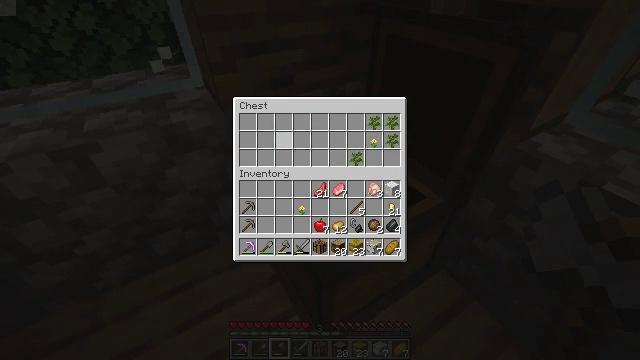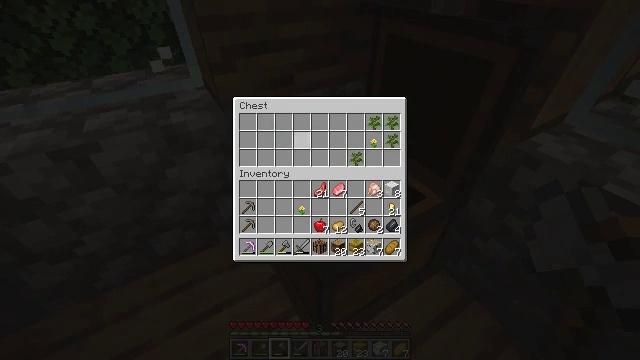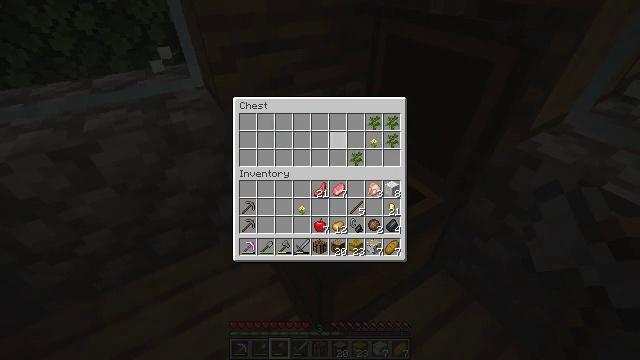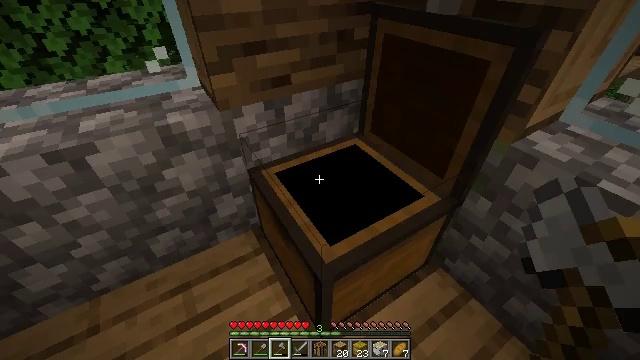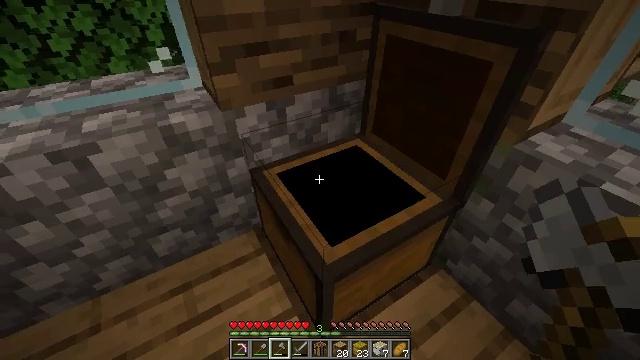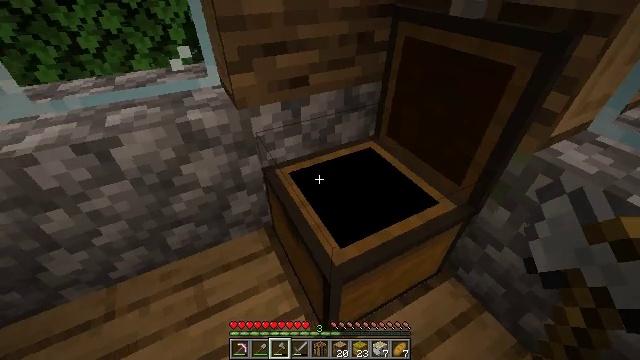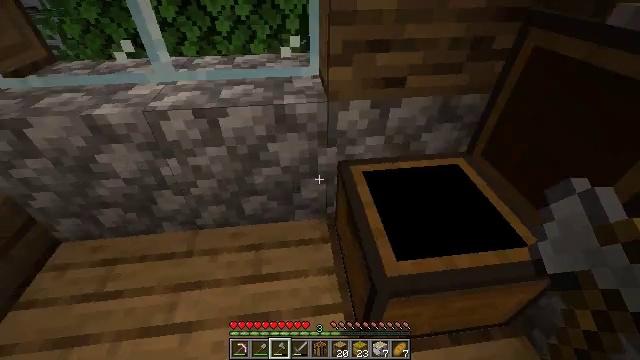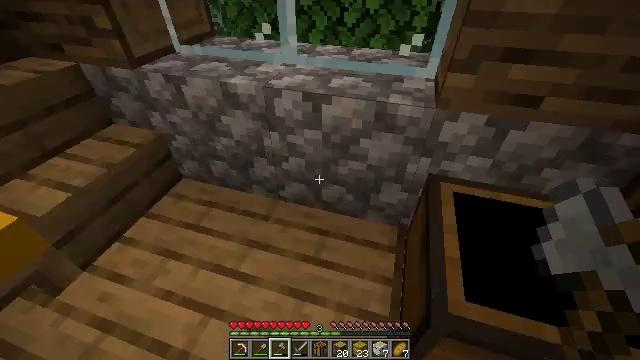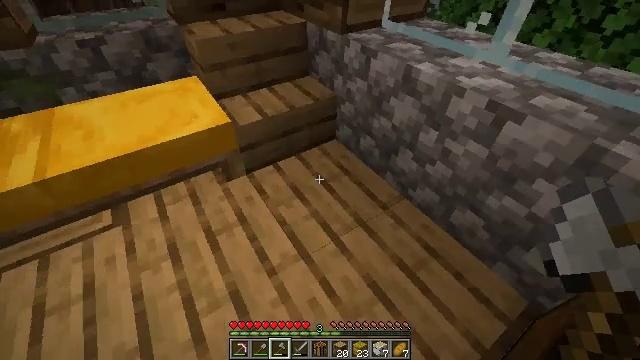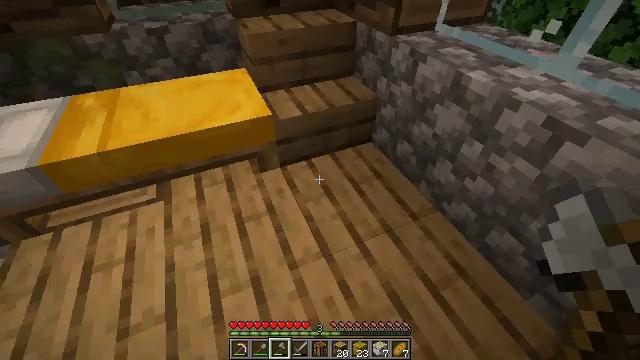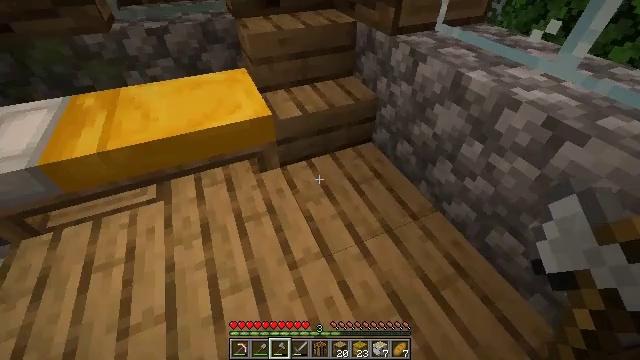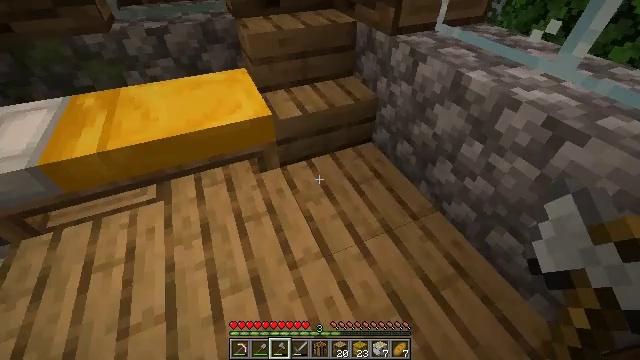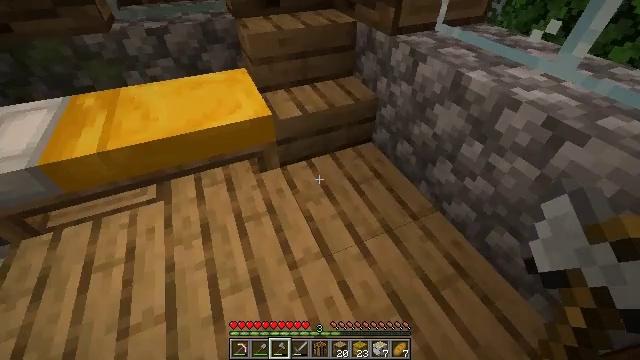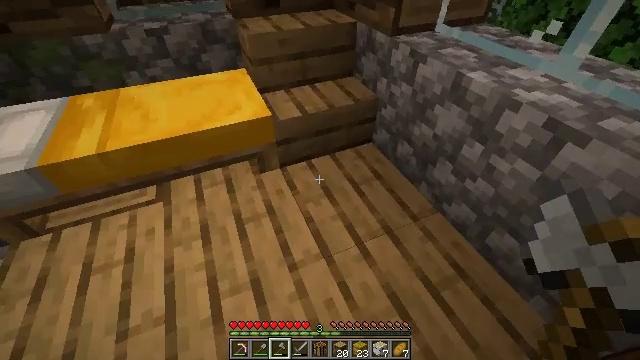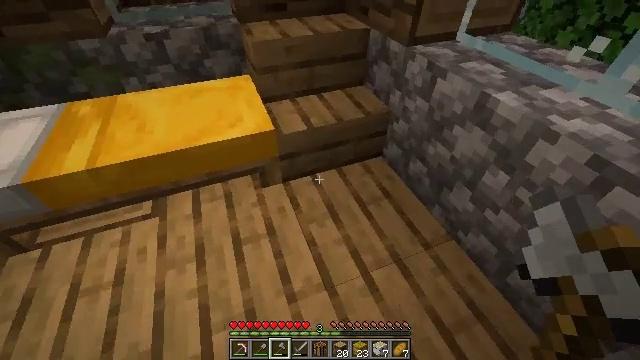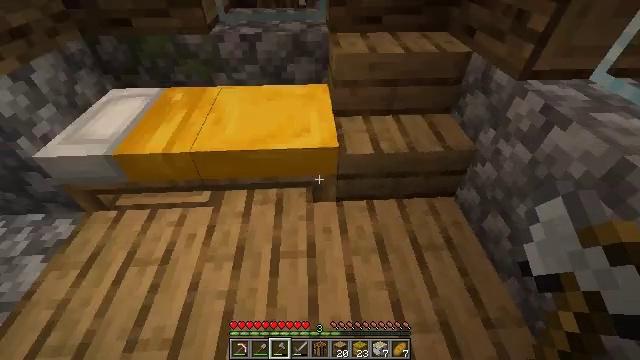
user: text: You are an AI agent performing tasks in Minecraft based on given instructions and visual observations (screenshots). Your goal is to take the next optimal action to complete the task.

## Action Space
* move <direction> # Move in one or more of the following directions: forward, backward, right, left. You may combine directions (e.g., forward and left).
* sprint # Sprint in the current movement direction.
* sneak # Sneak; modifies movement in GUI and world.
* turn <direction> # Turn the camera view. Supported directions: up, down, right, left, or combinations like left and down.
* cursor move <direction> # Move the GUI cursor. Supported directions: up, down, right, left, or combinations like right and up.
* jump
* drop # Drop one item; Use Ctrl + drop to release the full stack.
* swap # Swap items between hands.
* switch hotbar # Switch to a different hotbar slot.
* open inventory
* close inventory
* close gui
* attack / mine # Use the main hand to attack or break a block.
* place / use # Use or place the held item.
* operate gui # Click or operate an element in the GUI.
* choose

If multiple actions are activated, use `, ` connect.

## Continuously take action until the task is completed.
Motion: motion action
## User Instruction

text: Break the yellow bed.
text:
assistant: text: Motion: sneak, cursor move right
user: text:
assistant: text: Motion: cursor move right
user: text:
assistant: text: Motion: no_op
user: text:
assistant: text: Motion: close gui
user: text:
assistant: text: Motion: turn left
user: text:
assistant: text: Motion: turn left
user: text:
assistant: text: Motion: turn left
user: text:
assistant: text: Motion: turn left and down
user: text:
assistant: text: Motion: turn left
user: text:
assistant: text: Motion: no_op
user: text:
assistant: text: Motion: no_op
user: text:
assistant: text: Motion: no_op
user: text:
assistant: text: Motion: move forward
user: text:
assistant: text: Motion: move forward, turn left
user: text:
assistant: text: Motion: move forward, turn left and up
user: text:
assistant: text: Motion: move forward, turn left and up
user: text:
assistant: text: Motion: move forward, turn left and up
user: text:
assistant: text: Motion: move forward, turn left and up
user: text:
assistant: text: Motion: move forward, turn left and up
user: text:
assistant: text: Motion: move forward, turn left
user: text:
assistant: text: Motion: move forward
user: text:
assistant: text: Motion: no_op
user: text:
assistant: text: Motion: move forward
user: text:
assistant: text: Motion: move forward
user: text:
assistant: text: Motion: move forward, turn left
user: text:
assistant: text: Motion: move forward and move left
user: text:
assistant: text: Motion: move forward and move left
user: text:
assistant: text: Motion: move forward and move left
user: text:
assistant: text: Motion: move forward and move left
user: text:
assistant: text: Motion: move forward and move left